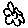
Label: flower